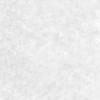
Label: no_change